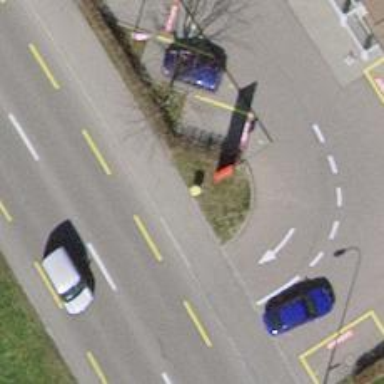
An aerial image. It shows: Post box is visible.